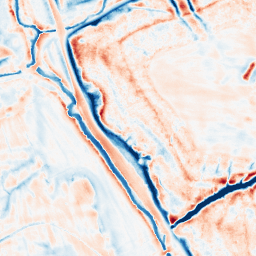
Category: edge_preserving
Decomposition family: bilateral
Decomposition parameters: d: 21
sigma_color: 100
sigma_space: 50
Upsampling method: bspline
Upsampling parameters: scale: 2
Upsampling scale: 2